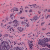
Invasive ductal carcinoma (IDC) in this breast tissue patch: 1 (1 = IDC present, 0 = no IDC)